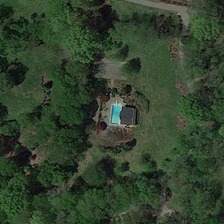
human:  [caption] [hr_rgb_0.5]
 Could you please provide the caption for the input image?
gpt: a building with a swimming pool is surrounded by many green trees and meadows .

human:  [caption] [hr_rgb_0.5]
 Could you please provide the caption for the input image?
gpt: a building with a swimming pool is surrounded by many green trees and meadows .

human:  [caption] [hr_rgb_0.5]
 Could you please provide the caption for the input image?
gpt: a building with a swimming pool is surrounded by many green trees and meadows .

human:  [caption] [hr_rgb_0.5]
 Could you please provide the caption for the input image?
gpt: a building with a swimming pool is surrounded by many green trees and meadows .

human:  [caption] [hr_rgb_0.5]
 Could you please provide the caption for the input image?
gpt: a building with a swimming pool is surrounded by many green trees and meadows .